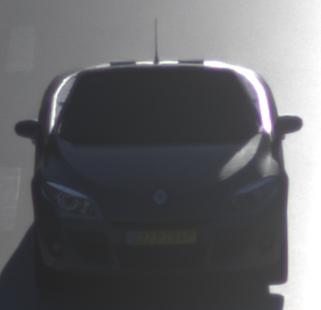
Make: Renault
Model: Mégane Coupé-Cabriolet 1.6 16V 110
Detailed model: Mégane (III) Coupé-Cabriolet
Model produced from: 2010/06
Model produced until: 2013/03
Doors: 2
Color: gray
Road condition: wet road
Daytime: sunrise or sunset
Contrast: medium contrast